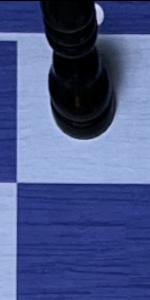
Label: Empty